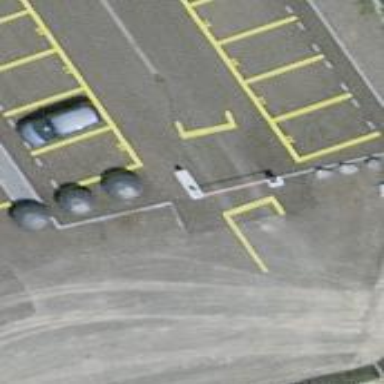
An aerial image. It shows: Lift gate barrier.